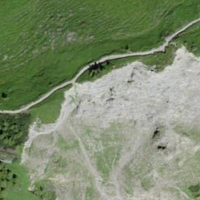
EUNIS habitat code: 26
Species observed at this site:
Parnassia palustris
Anemonastrum narcissiflorum
Campanula glomerata
Zootoca vivipara
Saxifraga aizoides
Gymnadenia conopsea